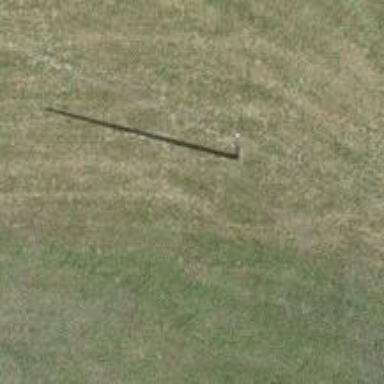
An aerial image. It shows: Power pole.